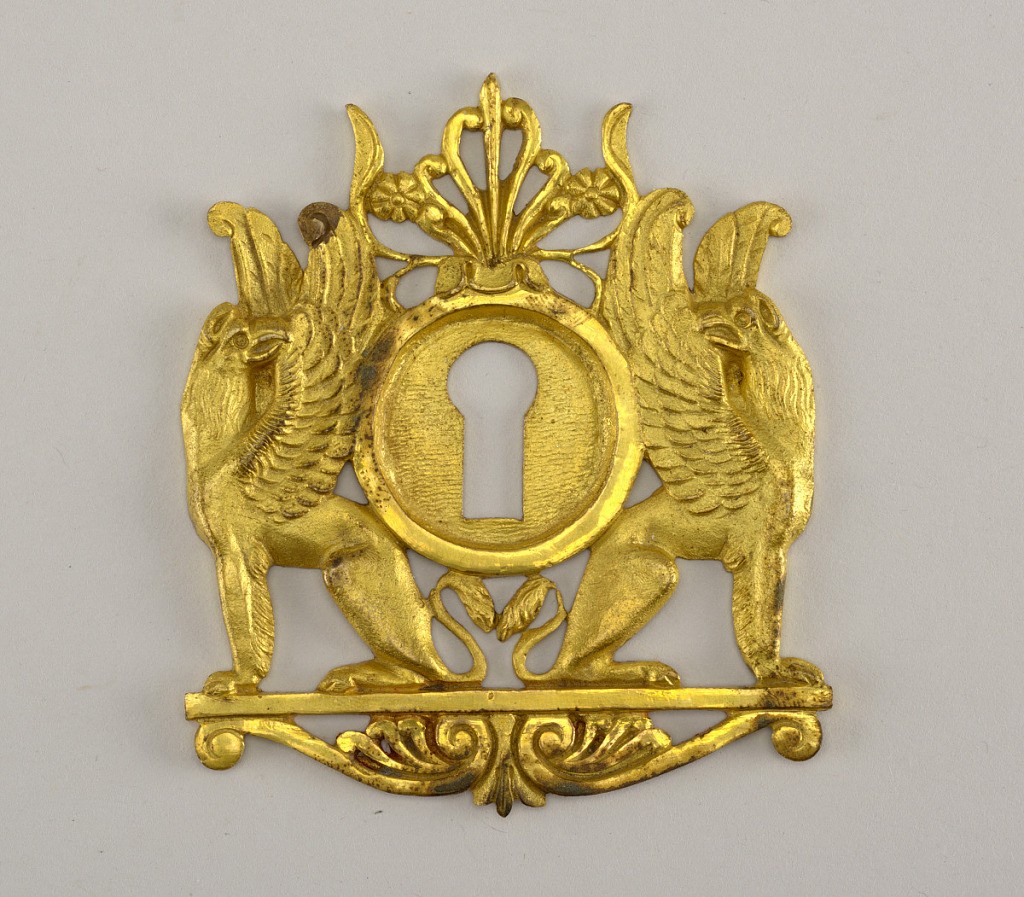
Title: Keyhole escutcheon
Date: early 19th century
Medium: Gilt bronze
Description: Griffins and anthenium.